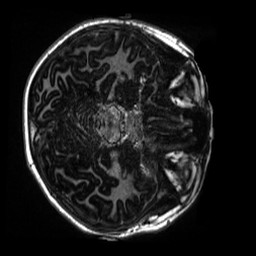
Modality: MP2RAGE
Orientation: axial
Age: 11
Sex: female
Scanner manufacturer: siemens
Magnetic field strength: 3 T
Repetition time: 4 s
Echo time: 0.00303 s